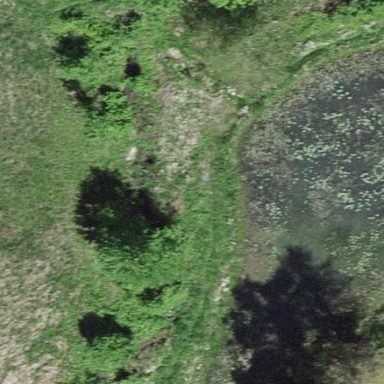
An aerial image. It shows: Peaceful pond surrounded by nature.